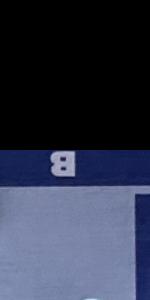
Label: Empty